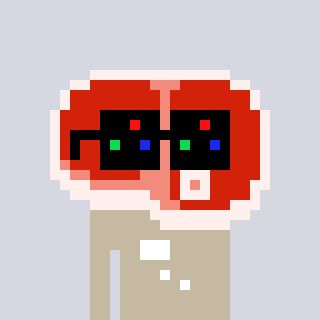
a pixel art character with square black sunglasses, a steak-shaped head and a bege-colored body on a cool background